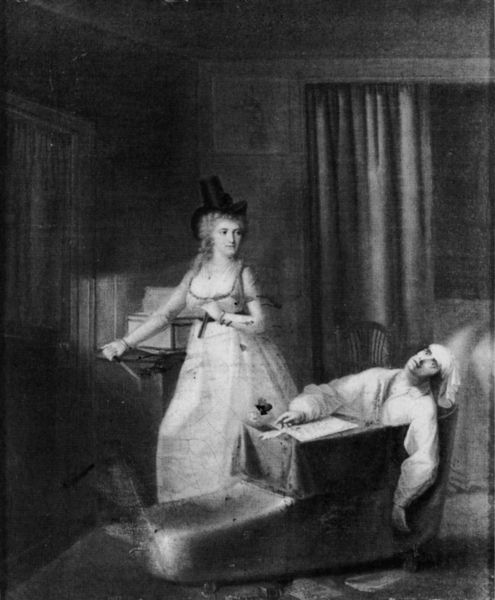
Titel: Die Ermordung Marats
Künstler: Johann Jakob Hauer
Institution: Versailles, Musée Lambinet
Schlagwörter: dunkel, mann, schatten, weiß, fenster, frau, frisur, glas, grau, haar, hut, kleid, licht, raum, schwarz, stuhl, tür, zeichnung, zimmer, dame, tuch, zylinder, falten, leiche, messer, mord, stehen, tod, tot, toter, innenraum, vorhang, gewand, haare, sitzend, dekollete, locken, perücke, papier, ecke, man, grafik, faltenwurf, bad, kreuz, druck, radierung, lithografie, schwarzweiß, bleistift, kasten, badewanne, wanne, biedermeier, schriftstück, klei, kinderwagen, ohnmacht, marat, schlafrock, schlafmütze, lahne, danton, blatt papier, ohnmascht